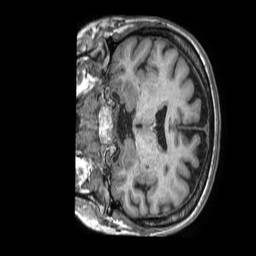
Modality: T1w
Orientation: coronal
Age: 63
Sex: female
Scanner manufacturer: philips
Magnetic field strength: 1.5 T
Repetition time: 0.007123 s
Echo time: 0.00325 s